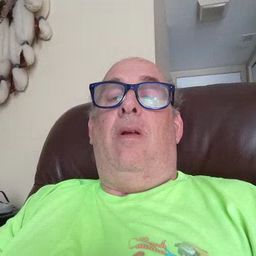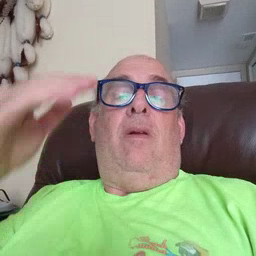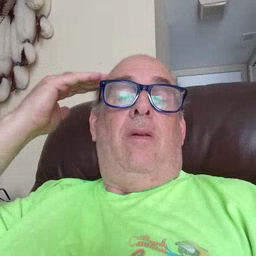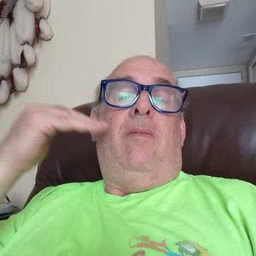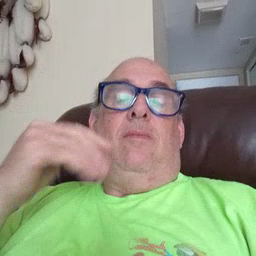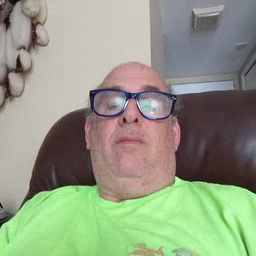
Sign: head